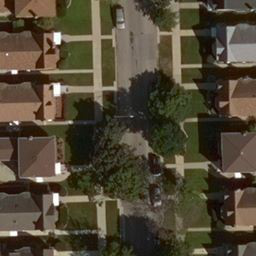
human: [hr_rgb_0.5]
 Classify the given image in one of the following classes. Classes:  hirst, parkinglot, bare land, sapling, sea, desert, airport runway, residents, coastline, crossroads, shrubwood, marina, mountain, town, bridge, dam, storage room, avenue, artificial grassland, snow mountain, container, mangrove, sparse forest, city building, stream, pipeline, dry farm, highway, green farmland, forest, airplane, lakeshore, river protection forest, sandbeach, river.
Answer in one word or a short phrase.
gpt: residents